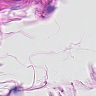
Metastatic tissue present: no